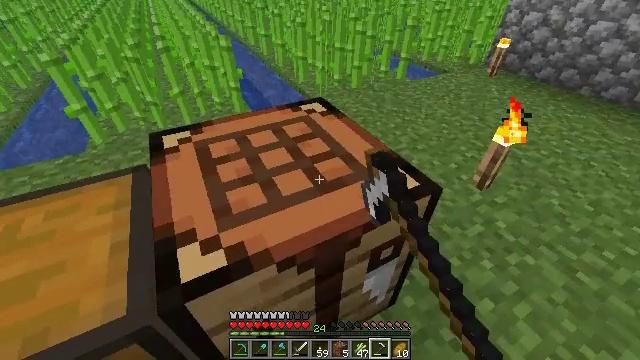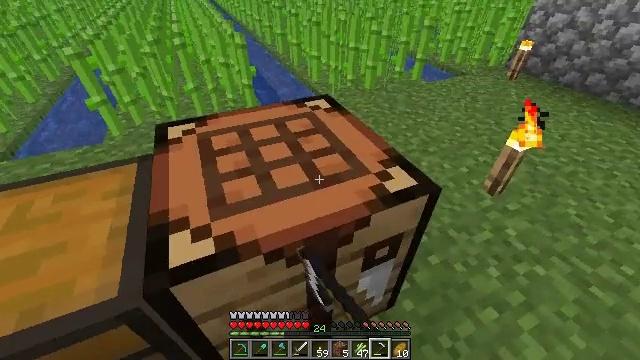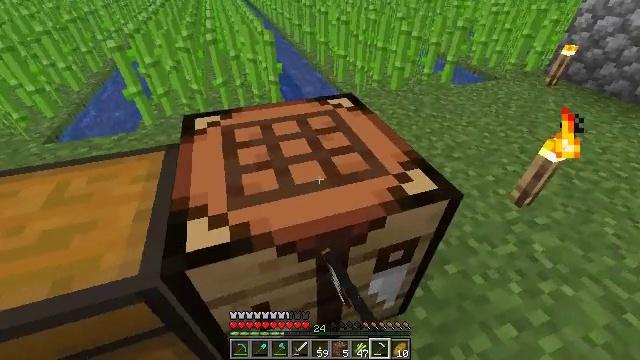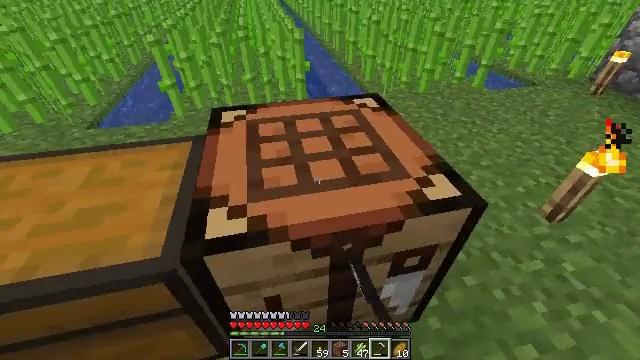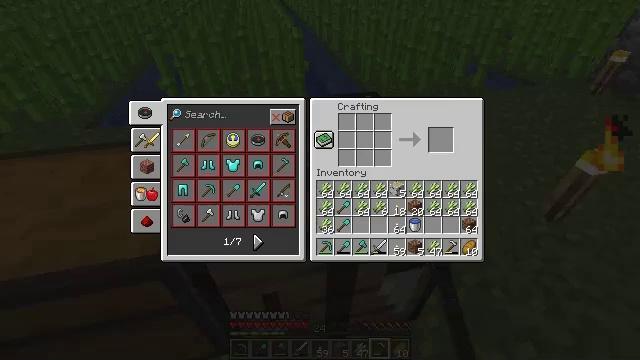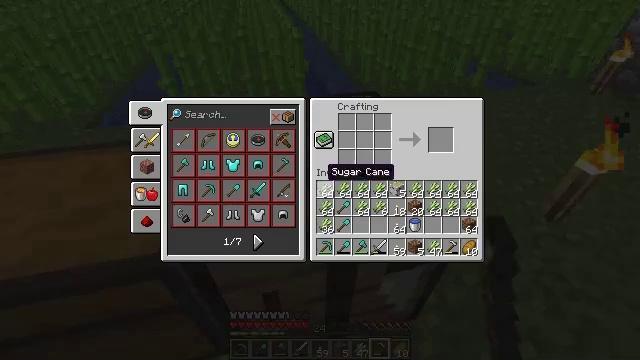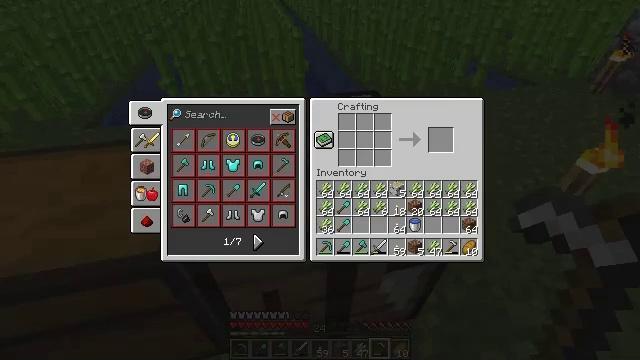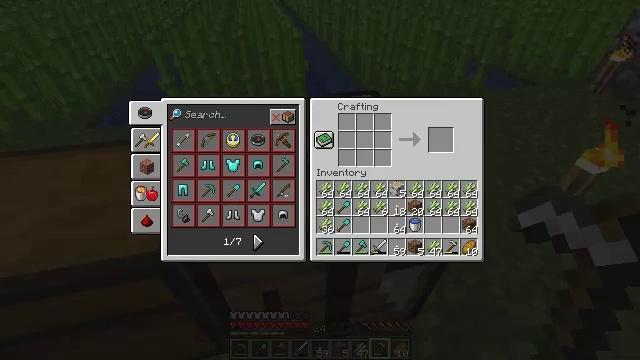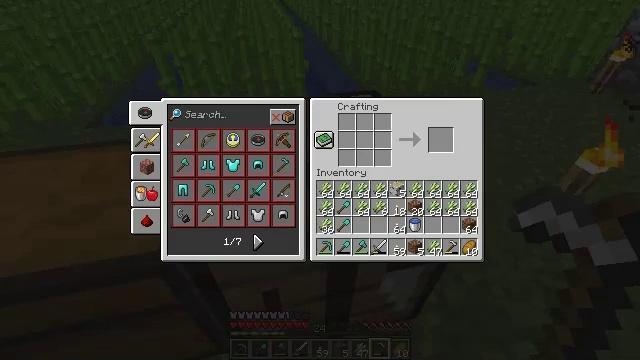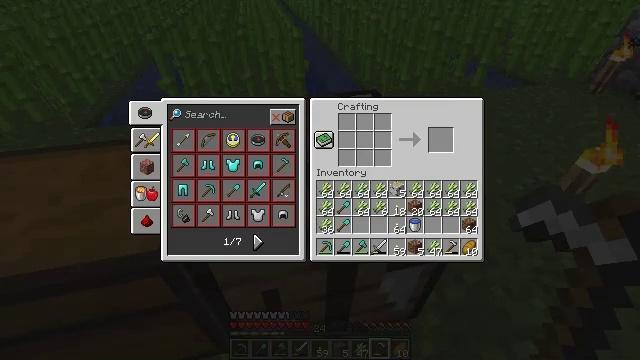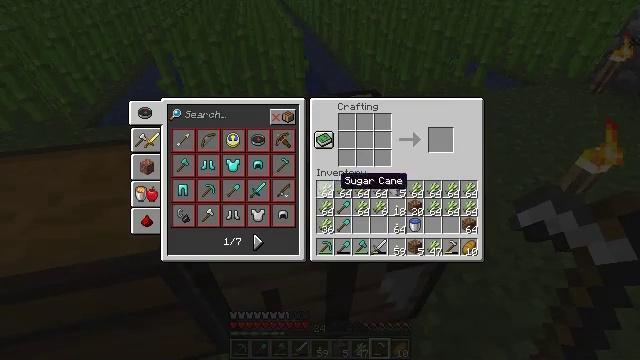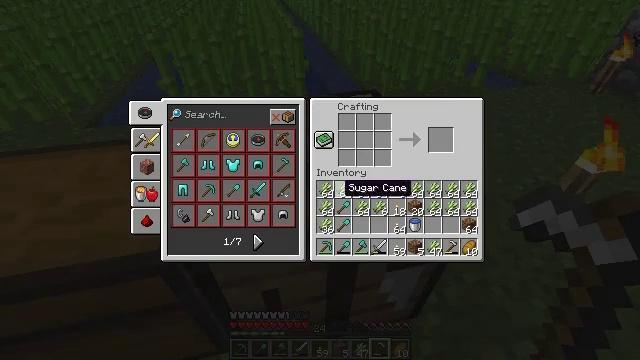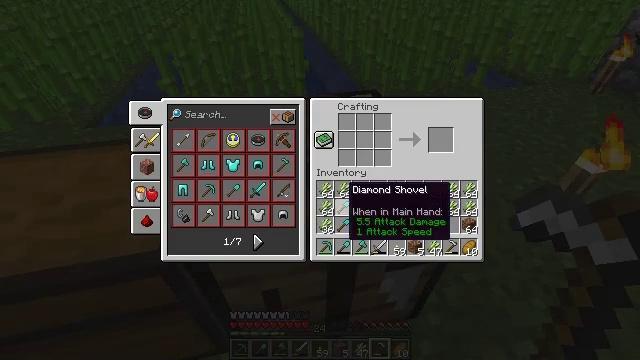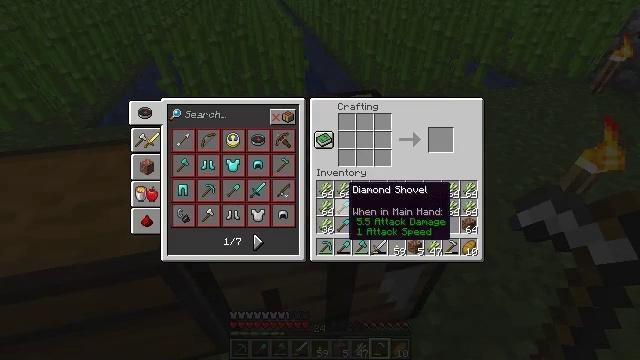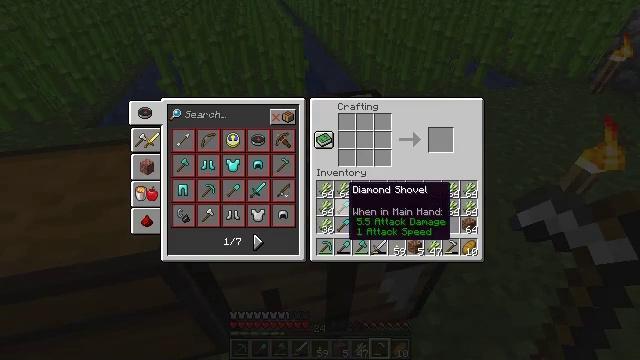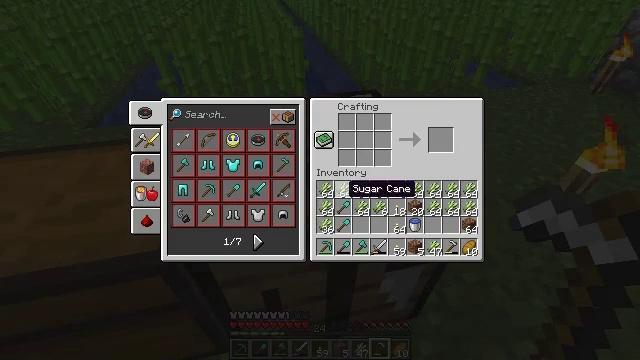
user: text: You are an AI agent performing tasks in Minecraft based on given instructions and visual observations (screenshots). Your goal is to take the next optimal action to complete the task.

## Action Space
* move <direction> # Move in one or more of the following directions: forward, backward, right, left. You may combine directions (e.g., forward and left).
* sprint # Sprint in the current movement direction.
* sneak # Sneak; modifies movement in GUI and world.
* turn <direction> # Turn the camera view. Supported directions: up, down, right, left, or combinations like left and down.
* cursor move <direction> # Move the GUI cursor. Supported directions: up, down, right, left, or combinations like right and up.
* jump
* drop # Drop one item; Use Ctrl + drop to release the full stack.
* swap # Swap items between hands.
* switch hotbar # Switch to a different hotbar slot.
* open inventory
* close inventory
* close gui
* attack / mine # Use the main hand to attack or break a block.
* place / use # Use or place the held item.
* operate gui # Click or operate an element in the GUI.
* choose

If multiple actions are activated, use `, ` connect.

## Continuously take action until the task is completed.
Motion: motion action
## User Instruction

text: Craft paper.
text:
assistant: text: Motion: turn left, use / place
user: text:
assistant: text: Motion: turn left
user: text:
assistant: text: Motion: turn left
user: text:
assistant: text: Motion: cursor move left, open gui
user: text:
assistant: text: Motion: cursor move right
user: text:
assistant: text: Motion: no_op
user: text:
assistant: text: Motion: no_op
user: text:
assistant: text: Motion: no_op
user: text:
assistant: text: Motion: no_op
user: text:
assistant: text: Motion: sneak, cursor move right and down
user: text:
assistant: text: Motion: sneak, cursor move down
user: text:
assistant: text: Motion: sneak
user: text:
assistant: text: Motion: sneak
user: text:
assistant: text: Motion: sneak
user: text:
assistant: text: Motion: sneak
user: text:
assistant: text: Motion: sneak
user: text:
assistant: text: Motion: sneak
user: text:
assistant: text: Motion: sneak
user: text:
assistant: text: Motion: sneak, choose
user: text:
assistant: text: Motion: sneak, choose
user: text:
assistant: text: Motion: sneak, choose
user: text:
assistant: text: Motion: sneak, choose
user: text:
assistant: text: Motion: sneak, cursor move right
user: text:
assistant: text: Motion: sneak
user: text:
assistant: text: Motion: sneak
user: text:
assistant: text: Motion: sneak, choose
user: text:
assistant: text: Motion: sneak, choose
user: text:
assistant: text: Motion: sneak
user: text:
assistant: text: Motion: sneak, cursor move right
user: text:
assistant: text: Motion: sneak